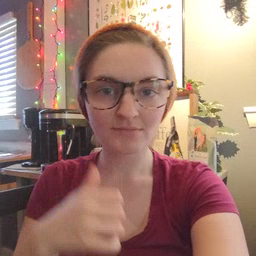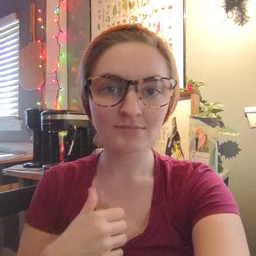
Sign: callonphone